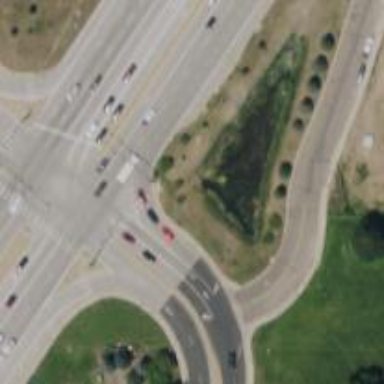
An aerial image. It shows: Trunk link highway.